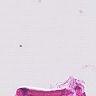
Metastatic tissue present: no